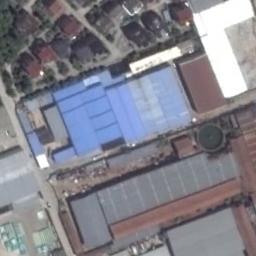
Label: industrial_area